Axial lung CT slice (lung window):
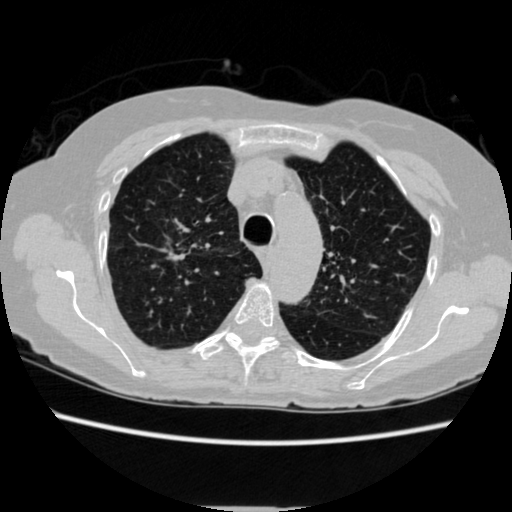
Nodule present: no